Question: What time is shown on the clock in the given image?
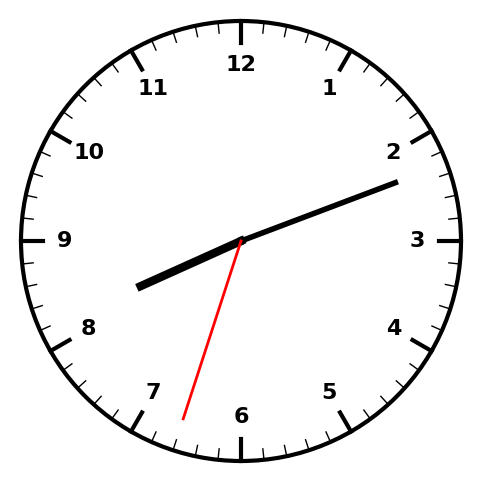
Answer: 08:11:33